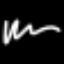
Label: squiggle